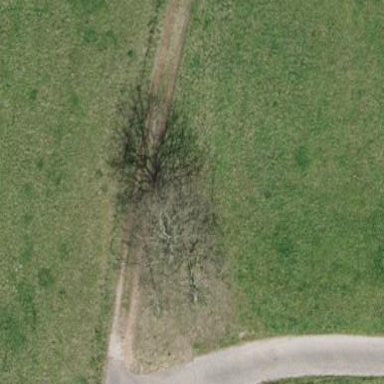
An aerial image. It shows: Area covered with grass.